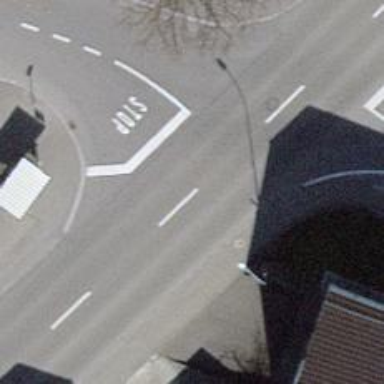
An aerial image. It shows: Public transport stop position.